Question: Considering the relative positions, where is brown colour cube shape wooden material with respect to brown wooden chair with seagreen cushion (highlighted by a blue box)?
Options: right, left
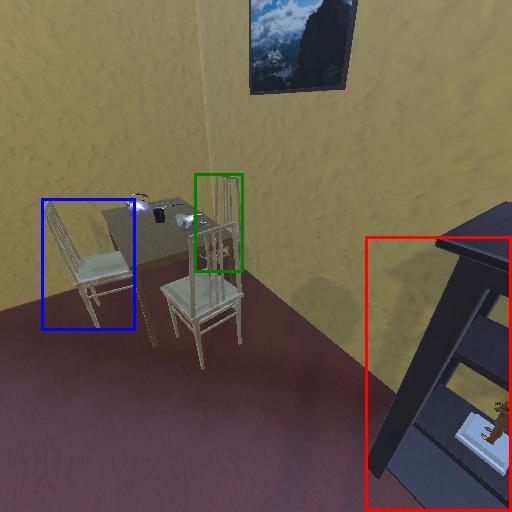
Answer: right